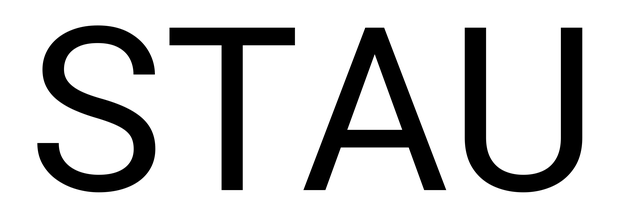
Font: Roboto_Regular